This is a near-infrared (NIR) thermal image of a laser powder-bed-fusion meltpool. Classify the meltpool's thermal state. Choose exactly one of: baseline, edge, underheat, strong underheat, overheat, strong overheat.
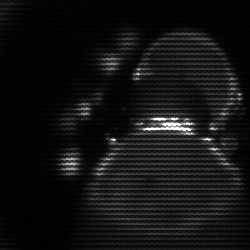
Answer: edge